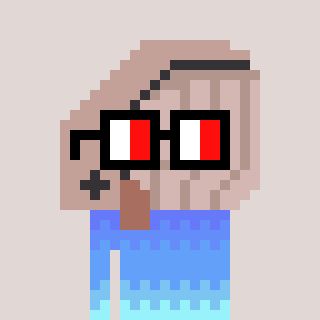
a pixel art character with square glasses with black frames and red eyes, a whale-shaped head and a gold-colored body on a warm background